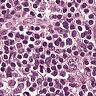
Metastatic tissue present: no